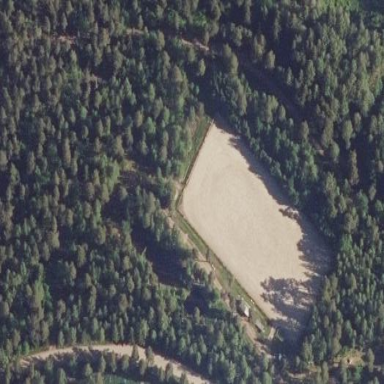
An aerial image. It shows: Equestrian pitch for leisure land sports.